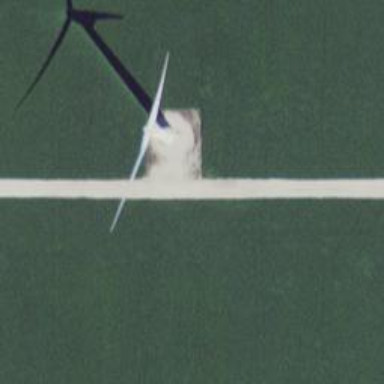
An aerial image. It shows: Wind generator with horizontal axis. The generator is wind turbine.